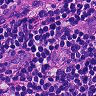
Metastatic tissue present: yes